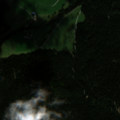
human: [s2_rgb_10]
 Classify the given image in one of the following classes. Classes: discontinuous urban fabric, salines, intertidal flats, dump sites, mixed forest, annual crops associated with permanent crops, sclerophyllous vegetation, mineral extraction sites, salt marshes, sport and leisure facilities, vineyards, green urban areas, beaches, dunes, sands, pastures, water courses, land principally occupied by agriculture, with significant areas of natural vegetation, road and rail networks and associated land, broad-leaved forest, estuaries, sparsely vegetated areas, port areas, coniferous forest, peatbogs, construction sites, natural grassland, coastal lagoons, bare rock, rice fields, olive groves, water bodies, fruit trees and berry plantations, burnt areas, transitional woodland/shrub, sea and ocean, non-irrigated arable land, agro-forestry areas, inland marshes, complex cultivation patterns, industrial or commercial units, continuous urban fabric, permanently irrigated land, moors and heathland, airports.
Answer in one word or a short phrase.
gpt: pastures, coniferous forest